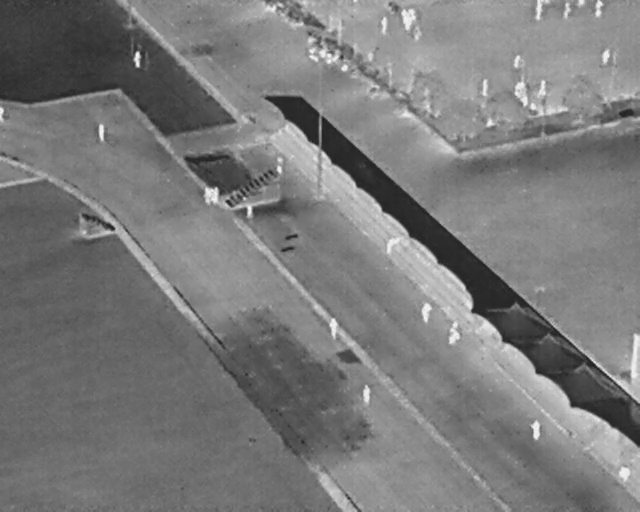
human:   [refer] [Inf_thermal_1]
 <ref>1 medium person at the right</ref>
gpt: <box>[[69, 63, 72, 66, 2]]</box>

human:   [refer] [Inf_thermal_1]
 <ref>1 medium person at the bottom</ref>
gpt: <box>[[55, 76, 58, 77, 2]]</box>

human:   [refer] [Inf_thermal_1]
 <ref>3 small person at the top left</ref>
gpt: <box>[[0, 21, 1, 22, 2], [14, 25, 17, 26, 2], [20, 10, 22, 12, 2]]</box>

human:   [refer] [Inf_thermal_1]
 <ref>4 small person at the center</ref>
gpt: <box>[[41, 31, 45, 32, 2], [37, 40, 40, 42, 2], [32, 37, 35, 38, 2], [30, 37, 33, 39, 2]]</box>

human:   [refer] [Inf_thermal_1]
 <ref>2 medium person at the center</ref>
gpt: <box>[[64, 60, 68, 62, 2], [50, 63, 53, 65, 2]]</box>

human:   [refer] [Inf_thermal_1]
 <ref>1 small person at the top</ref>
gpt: <box>[[58, 4, 61, 5, 2]]</box>

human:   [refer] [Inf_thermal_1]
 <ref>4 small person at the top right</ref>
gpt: <box>[[74, 16, 77, 17, 2], [79, 11, 82, 12, 2], [87, 1, 89, 2, 2], [90, 0, 91, 1, 2]]</box>

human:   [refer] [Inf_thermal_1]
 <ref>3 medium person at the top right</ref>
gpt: <box>[[93, 10, 96, 12, 2], [82, 1, 85, 2, 2], [92, 0, 95, 2, 2]]</box>